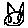
Label: cat